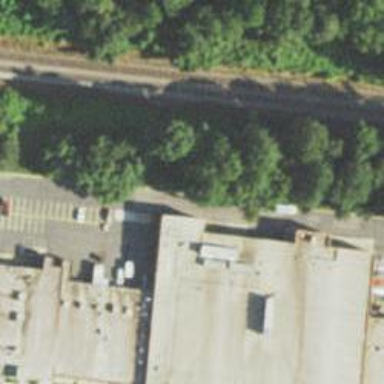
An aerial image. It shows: Commercial building housing supermarket.